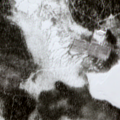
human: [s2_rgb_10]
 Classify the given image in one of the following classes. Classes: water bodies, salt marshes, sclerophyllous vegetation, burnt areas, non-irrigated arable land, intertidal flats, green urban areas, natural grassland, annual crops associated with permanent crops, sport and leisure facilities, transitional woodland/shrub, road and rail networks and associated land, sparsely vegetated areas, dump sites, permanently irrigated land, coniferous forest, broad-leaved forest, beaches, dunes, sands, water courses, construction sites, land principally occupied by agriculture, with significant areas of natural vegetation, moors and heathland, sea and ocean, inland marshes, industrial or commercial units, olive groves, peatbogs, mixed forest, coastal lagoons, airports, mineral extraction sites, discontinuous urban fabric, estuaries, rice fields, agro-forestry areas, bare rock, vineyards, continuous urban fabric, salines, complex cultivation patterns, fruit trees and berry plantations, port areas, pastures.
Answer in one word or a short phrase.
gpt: coniferous forest, peatbogs, water bodies